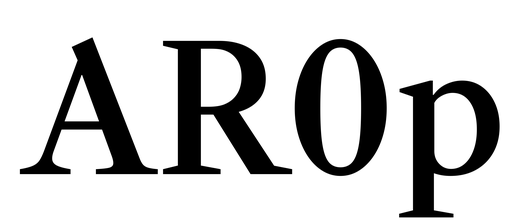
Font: LibreCaslonText_Medium